Field crop: maize
Growth stage: 1
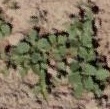
Species: convolvulus